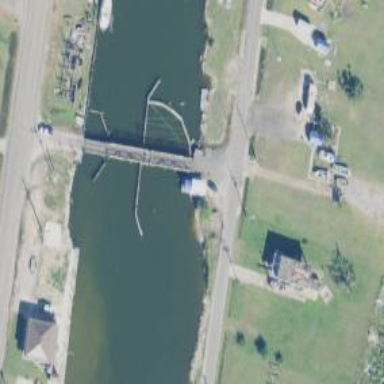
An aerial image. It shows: Swing bridge on residential road.